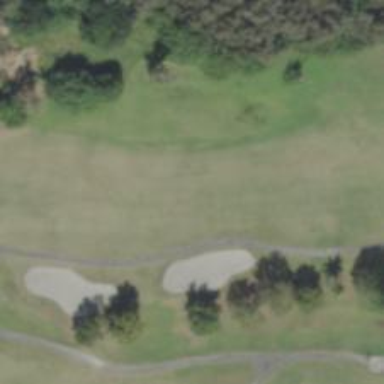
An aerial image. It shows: View of golf hole.